Question: I am trying to input some more records to the tables in my database.
When I first created the table, I could easily insert the records into it; but now, after I closed and re-opened Visual Studio, it won't let me to insert more rows into that same table.
I placed my mdf file in the deployment folder. Also, I did google for help but still cannot figure it out, I have to change the properties (copy output directory) of the mdf file to be "Copy if newer or Do not copy", but still doesn't work.

When I enter the records and click Execute SQL, the new record (TEST0003) just disappears.
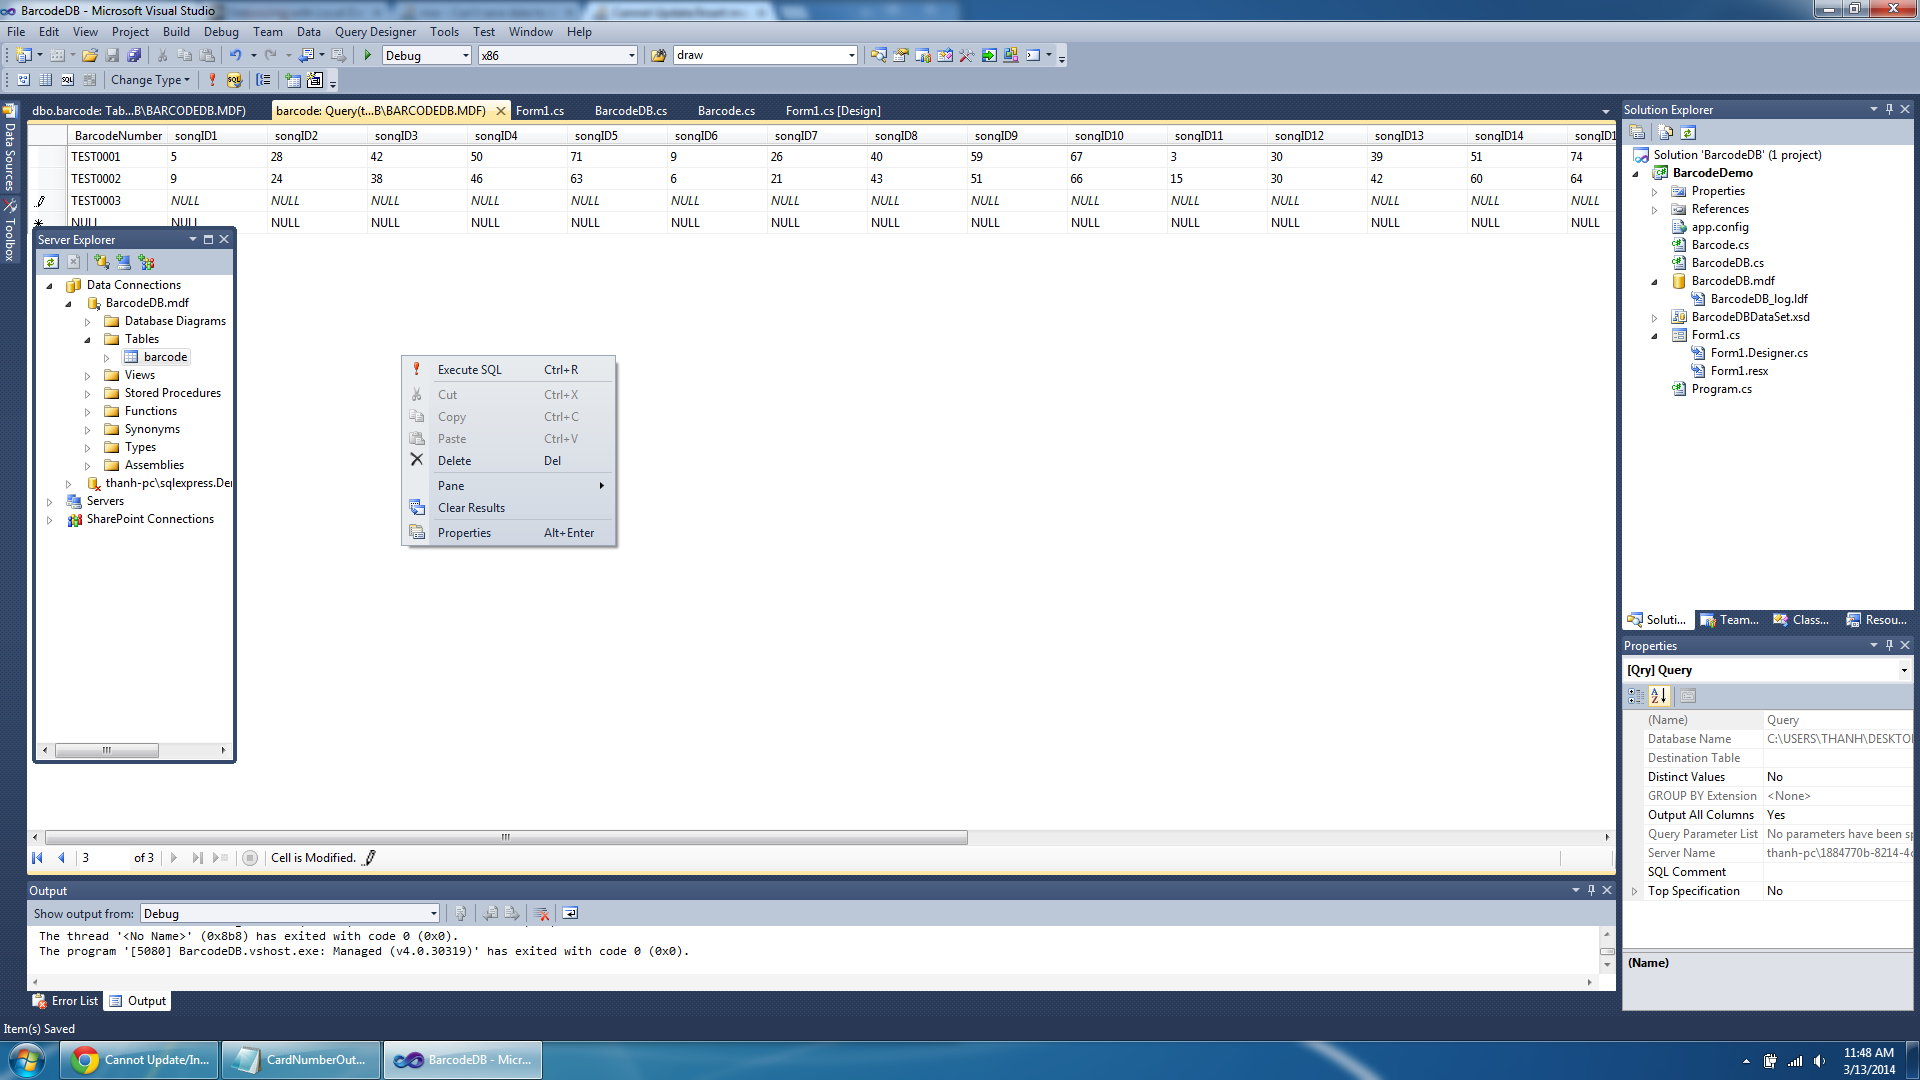
Answer: You do not have to hit Execute SQL Query to manually edit a new row in. The tool will automatically try to write the line you edited. Click out of the row to write the changes. You will see the Pencil picture disappear when written. It will notify you upon failure.